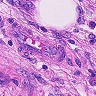
Metastatic tissue present: yes